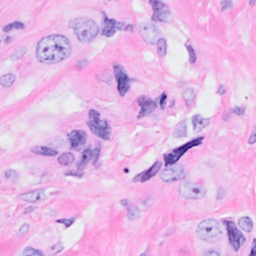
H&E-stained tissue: Breast